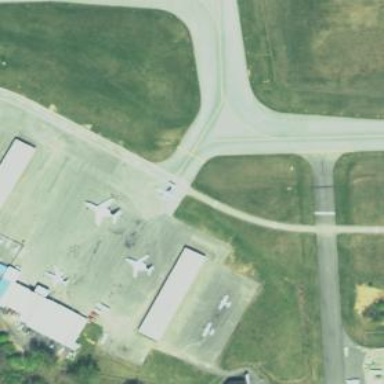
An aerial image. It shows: View of taxiway at the airport.